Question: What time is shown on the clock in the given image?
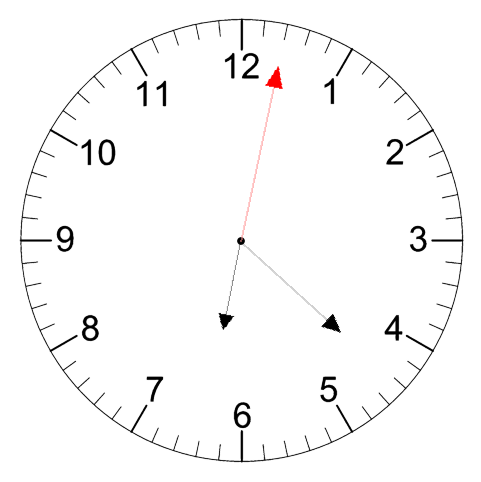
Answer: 06:22:02